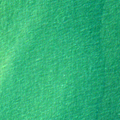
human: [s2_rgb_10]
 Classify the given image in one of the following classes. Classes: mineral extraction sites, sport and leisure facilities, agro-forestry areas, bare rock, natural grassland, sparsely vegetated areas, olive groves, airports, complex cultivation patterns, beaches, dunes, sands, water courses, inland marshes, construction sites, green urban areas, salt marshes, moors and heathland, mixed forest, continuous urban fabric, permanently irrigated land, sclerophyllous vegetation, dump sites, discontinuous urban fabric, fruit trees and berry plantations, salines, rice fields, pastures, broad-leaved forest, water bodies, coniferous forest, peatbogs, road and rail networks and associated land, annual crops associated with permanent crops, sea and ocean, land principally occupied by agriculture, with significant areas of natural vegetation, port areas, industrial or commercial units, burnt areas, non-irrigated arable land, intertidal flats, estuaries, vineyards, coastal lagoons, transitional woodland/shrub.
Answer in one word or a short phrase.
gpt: sea and ocean